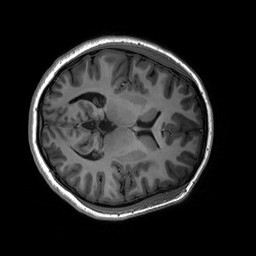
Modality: T1w
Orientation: axial
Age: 19
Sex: female
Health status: healthy
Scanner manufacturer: siemens
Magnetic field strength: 3 T
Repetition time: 2.3 s
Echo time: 0.00236 s